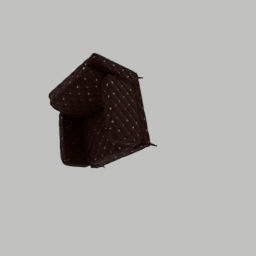
Label: furniture